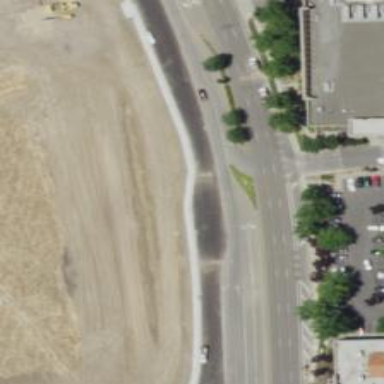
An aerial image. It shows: Tertiary link road with asphalt surface.